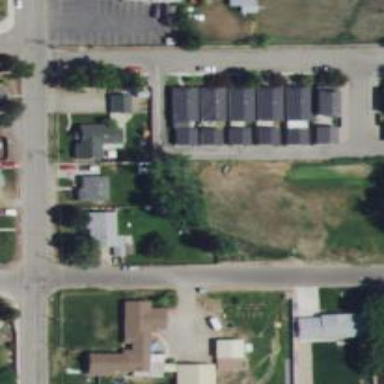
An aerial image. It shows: Alley classified as service road.